Question: I have a web page where the user can restrict results based on three different multi select choices (please see attached picture).
A bit of background. Documents have many sectors, companies and analysts assigned to them. My EF objects have navigation properties which means I don't need to write explicit JOINS to get the data I need.
My problem is I can't construct the LINQ query I need to get the results I need. Using SQL it would be simple and I could easily use a combination of JOINS and WHERE IN ('Blah', 'Another blah'). In my controller I have the following code:
'''
public JsonResult FilterResearch(FilterResearchModel filterResearch)
{
var db = new Context();
// home model
var model = new HomeModel();
var selectedSectors = from s in db.Sectors
where filterResearch.SelectedSectors.Contains(s.Name)
select s;
var selectedCompanies = from c in db.Companies
where filterResearch.SelectedCompanies.Contains(c.Name)
select c;
var selectedAnalysts = from a in db.Analysts
where filterResearch.SelectedAnalysts.Contains(a.Name)
select a;
var filteredResults = from d in db.Documents
where selectedSectors.Contains(d.Sectors)
select d;
'''
FilterResearch.Selected"Something" are string arrays. My "filteredResults" query is what should contain the filtered documents I plan to return.
Some people have commented on the fact I'm not being clear. I'm trying to filter my documents based on 3 string arrays. Each of these string arrays are navigation properties in the "document" object. On the client the user has three multi select controls so each array can have more than one element. Now they can choose any of the three and choose as many options as they wish.
When I compile it I get the following error: "cannot convert from 'System.Linq.IQueryable' to 'System.Linq.ParallelQuery>"
Picture of error included. It occurs on "where selectedSectors.Contains(d.Sectors)"
I have checked:
- <URL>
with little luck. Is there a way where I can just say "filter the documents based on the companies AND sectors AND analysts?
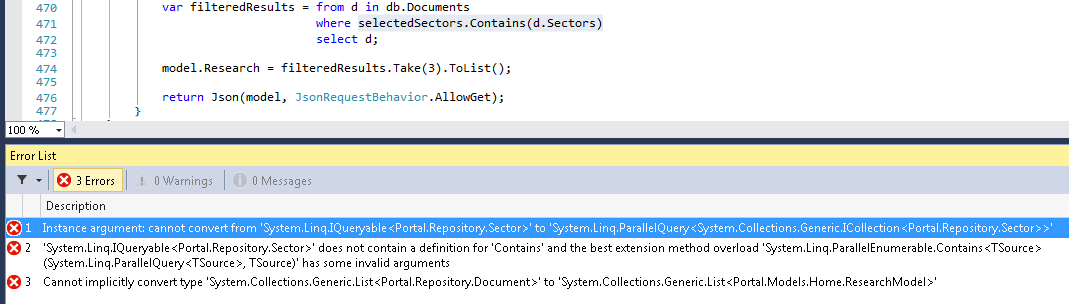
Answer: Maybe I'm misunderstanding this (and I don't know your full object model) but wouldn't the following work...
'''
var filteredResults = from d in db.Documents
where d.Sectors.Exists(sect => filterResearch.SelectedSectors.Contains(sect.Name))
&& d.Companies.Exists(comp => filterResearch.SelectedCompanies.Contains(comp.Name))
&& d.Analysts.Exists(anyst => filterResearch.SelectedAnalysts.Contains(anyst.Name))
select d;
'''
Just to add, I haven't tried this in Visual Studio so it may not compile. Maybe you'd need to use a function other than 'Exists' - 'Any' perhaps - but I'm sure you get the gist of what I'm thinking.